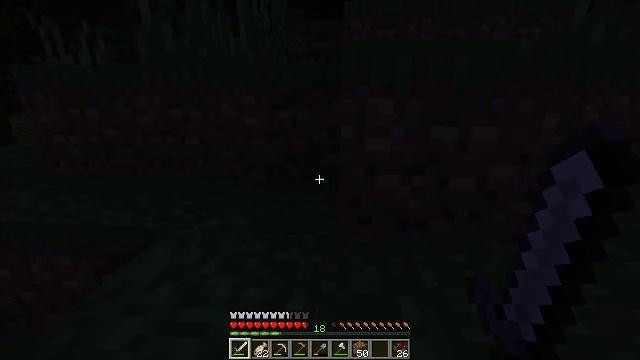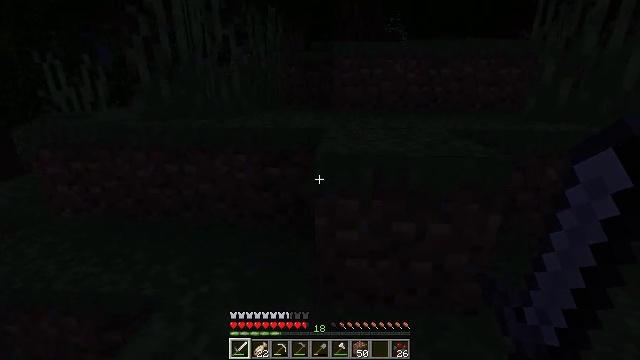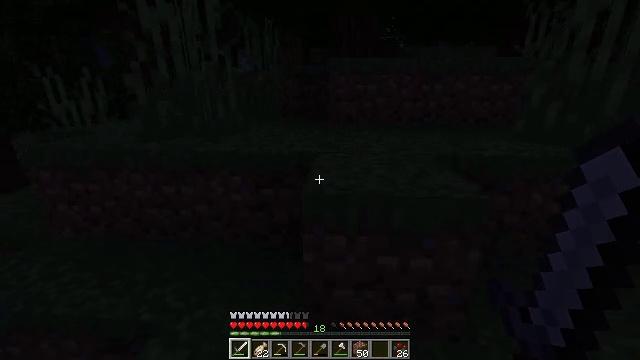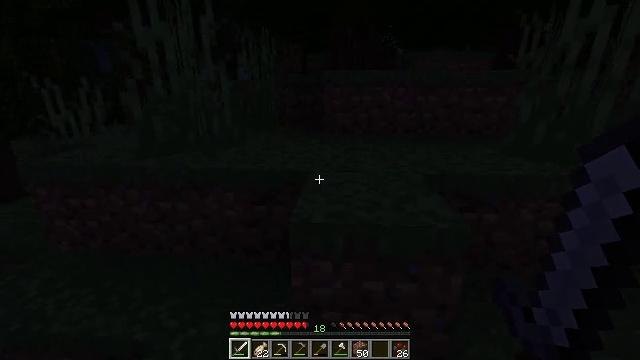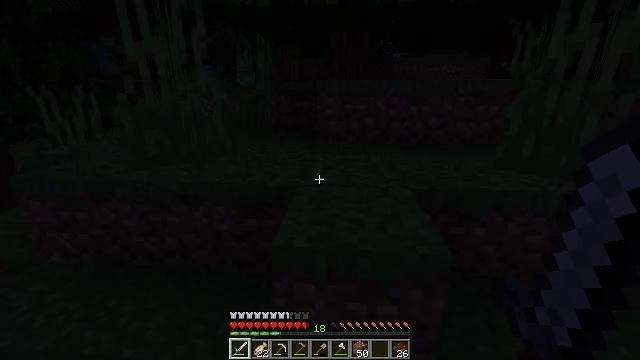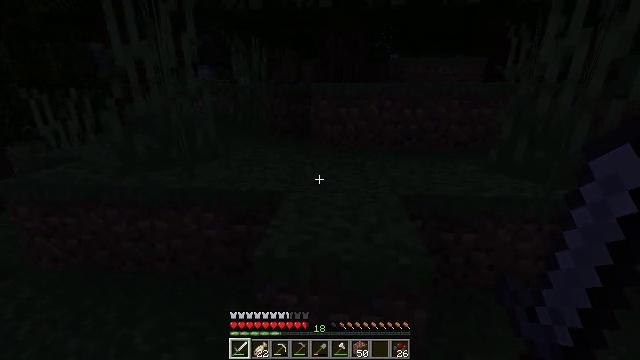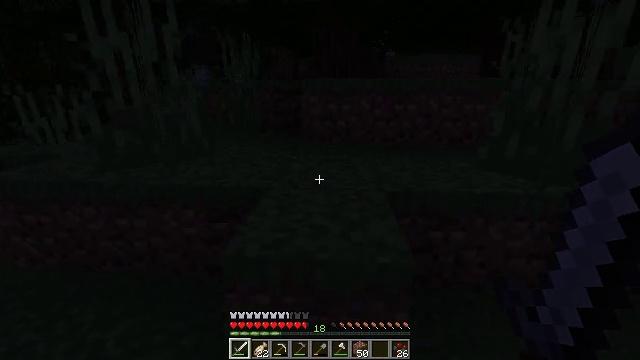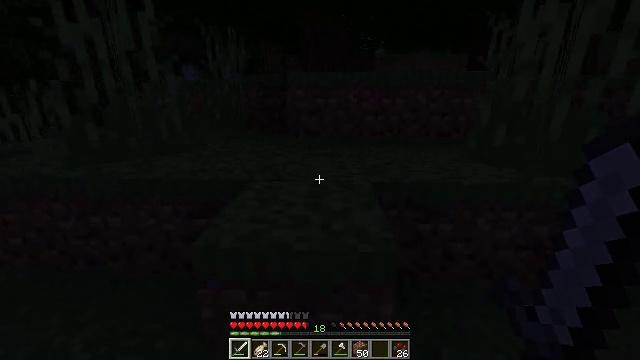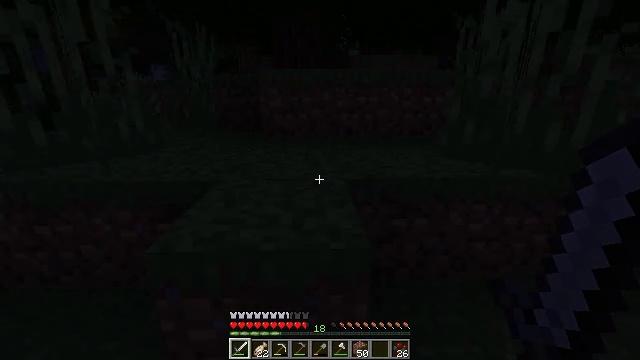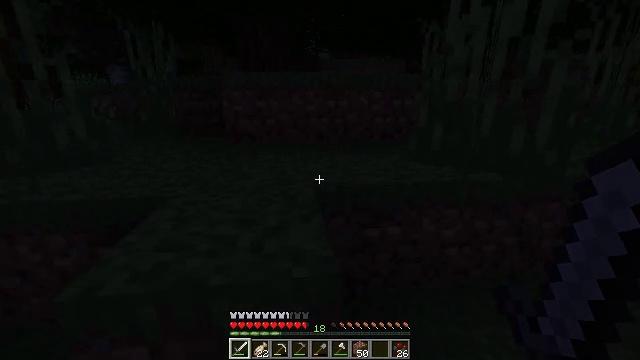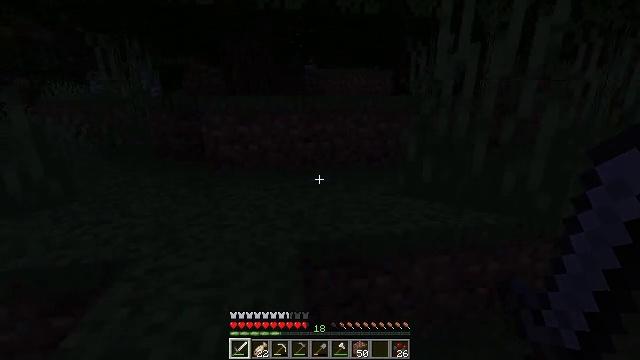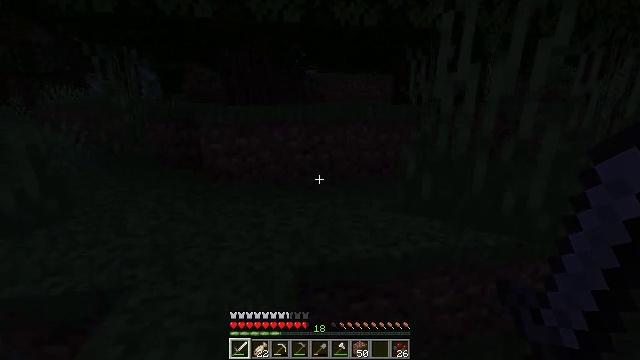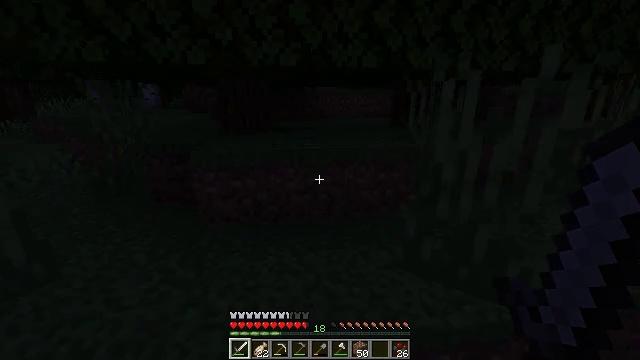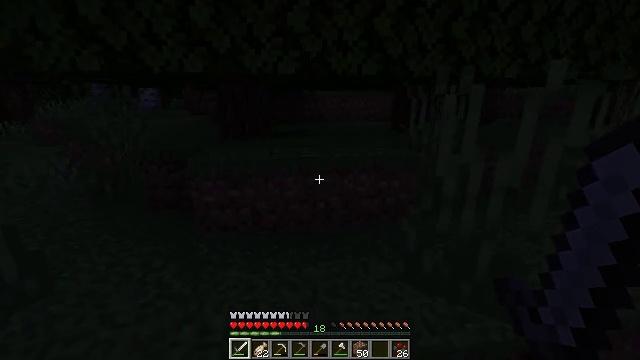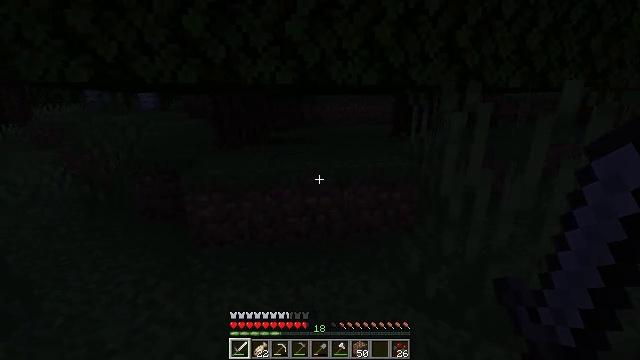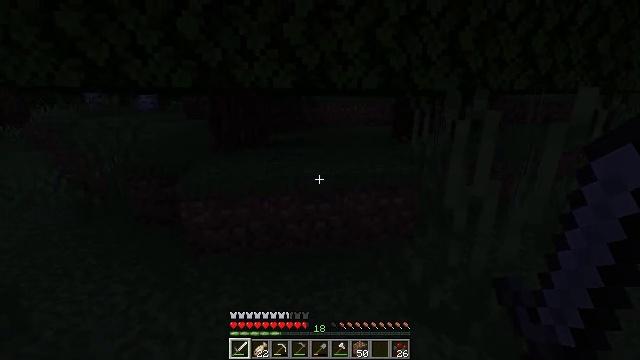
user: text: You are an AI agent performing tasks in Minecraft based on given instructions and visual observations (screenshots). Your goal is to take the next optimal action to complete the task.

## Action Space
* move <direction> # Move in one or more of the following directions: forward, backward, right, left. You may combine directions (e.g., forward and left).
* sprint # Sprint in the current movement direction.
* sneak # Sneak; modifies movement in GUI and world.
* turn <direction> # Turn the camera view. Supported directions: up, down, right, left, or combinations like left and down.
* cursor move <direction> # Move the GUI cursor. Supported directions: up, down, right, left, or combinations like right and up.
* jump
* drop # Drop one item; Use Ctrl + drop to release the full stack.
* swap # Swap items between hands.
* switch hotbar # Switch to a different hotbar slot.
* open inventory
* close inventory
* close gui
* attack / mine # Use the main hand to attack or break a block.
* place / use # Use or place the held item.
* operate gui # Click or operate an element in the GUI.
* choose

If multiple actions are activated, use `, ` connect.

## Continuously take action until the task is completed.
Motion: motion action
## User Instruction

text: Harvest tall grass for seeds.
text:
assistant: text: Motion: move forward and move right, jump
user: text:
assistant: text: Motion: move forward and move right, jump
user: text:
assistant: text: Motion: move forward and move right, jump
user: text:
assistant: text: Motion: move forward and move right, jump
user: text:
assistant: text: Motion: move forward and move right, jump
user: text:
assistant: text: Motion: move forward
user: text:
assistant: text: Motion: move forward, turn right
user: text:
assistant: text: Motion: move forward, turn right
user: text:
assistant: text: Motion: move forward, turn right
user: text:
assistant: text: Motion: move forward, turn right, jump
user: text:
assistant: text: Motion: move forward, jump
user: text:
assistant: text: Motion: move forward, jump
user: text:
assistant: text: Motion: move forward, jump
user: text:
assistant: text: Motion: move forward, jump
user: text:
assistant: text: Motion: move forward
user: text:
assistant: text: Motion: move forward and move left
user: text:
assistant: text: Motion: move forward and move left
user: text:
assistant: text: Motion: move forward and move left
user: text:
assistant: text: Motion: move forward and move left
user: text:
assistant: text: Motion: move forward and move left
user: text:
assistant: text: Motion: move forward
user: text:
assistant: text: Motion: move forward, turn right and up
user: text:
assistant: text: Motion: move forward, turn right and up
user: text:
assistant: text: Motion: move forward, turn right and up
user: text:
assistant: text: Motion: move forward and move right, turn right and up
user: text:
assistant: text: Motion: move forward and move right
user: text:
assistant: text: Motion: move forward and move right
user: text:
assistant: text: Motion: move forward and move right
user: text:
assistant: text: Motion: move forward
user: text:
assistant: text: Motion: move forward, turn left